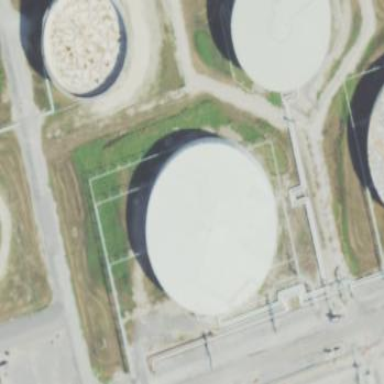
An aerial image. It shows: Storage tank created as man-made structure.